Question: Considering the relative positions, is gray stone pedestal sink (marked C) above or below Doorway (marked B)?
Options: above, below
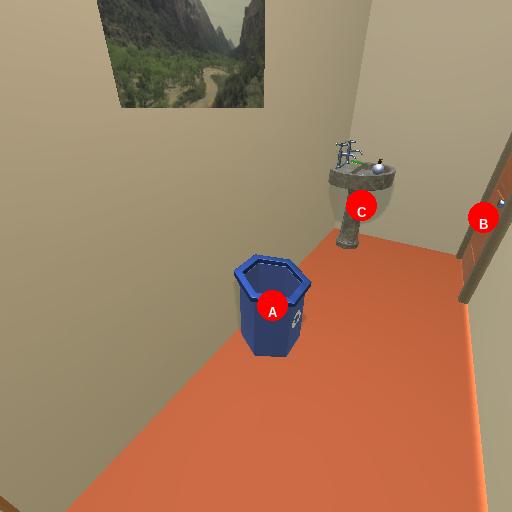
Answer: above